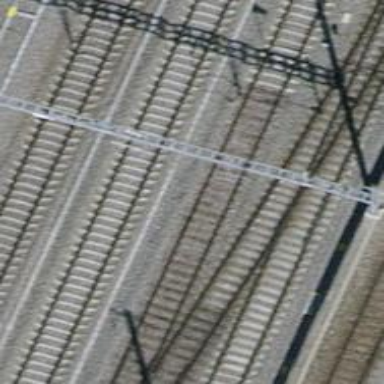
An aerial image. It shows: Rail siding with electrified tracks using contact line.